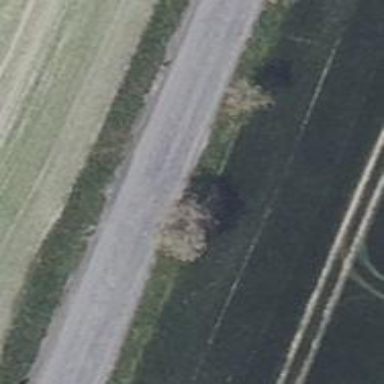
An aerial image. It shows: Deciduous broadleaved tree.